Question: Hi i am making my project in MVC, i which i want to add the control from the drop-down selection on right side div, (the black rectangle part in the image).
Now i have two requirements
1. Get the inner html or .html() of the right side div, and save this in the database along with the left side form values
2. I have another view details where i want to display the values of left side fields and render the inner html on right side, (i have the container div in my details view )..

i am getting the html with following button click function
'''
$('#SaveCone').click(function () {
var a = $('#NewData').html();
console.log(a);
});
'''
tell me please if you want another details, thanks for your kind help
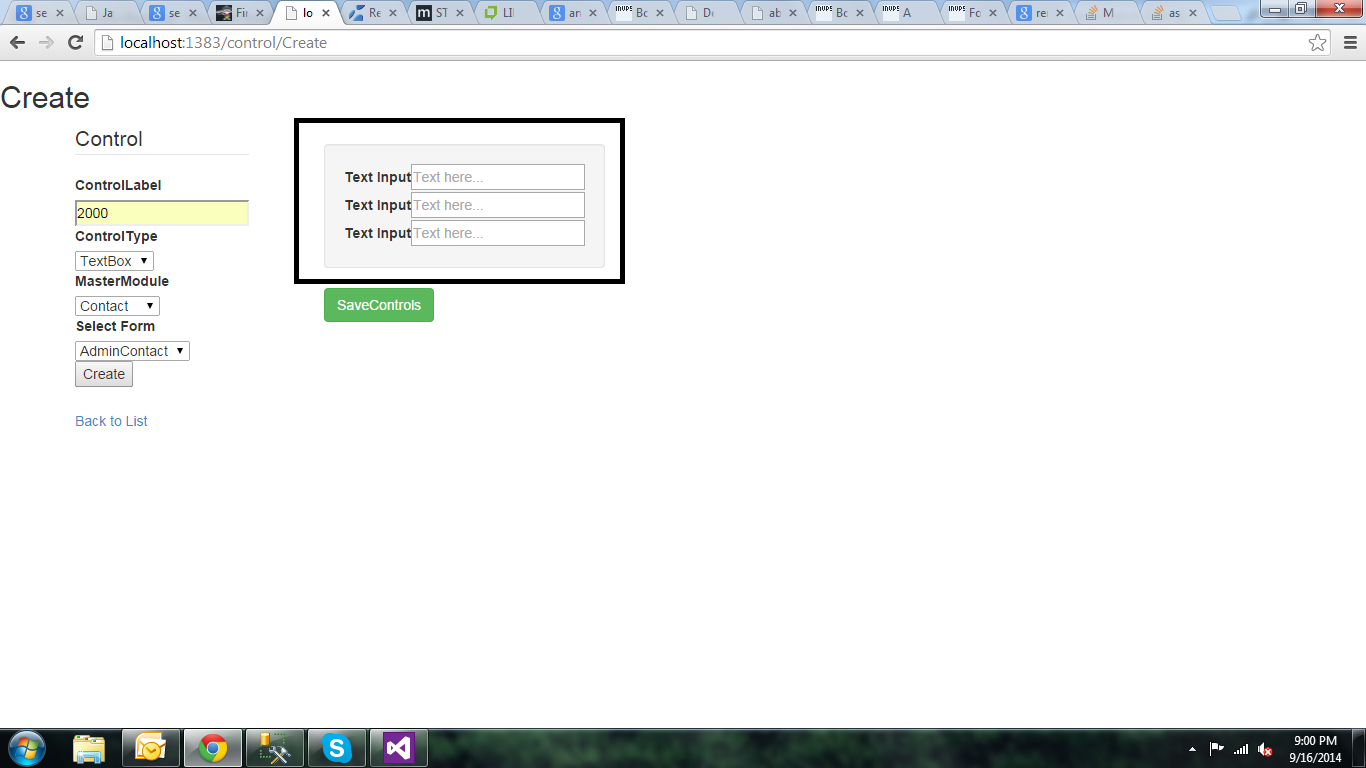
Answer: this is nice question
If you want to store your html into the database, simply use ajax ,
'''
$('#urbutton).click(function () {
var a = $('#yourForm).html();
$.ajax({
type: 'POST',
url: '/UrController/Uraction',
data:
$('#MyForm').serialize() + "&par2=" + a,
success: function (data) {
// ' alert(data);
}
});
});
'''
your controller looks like this
'''
public ActionResult Create(Table table, string par2)
{
using (urcontext cntxt = new urcontext ())
{
if (ModelState.IsValid)
{
table.data = par2;
cntxt.SaveChanges();
}... so on
'''
this will store your data into database
simply use
'''
<div id="container">
@HTML.Raw(model.data)
< /div>
'''
Hope this will help you man